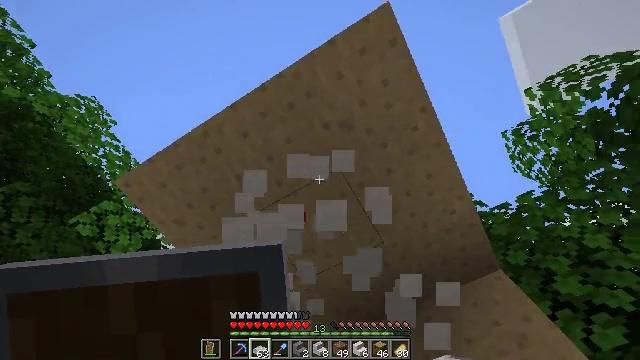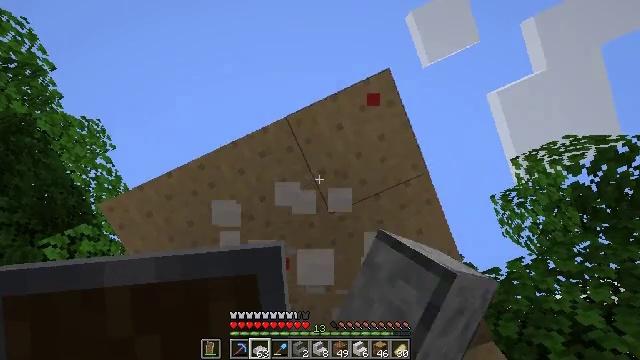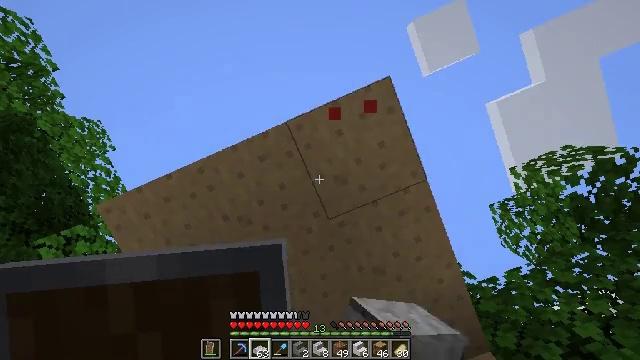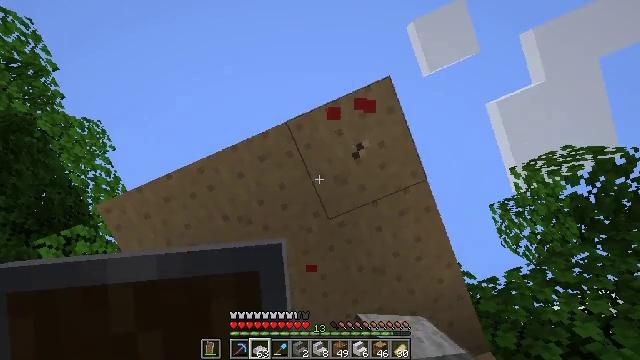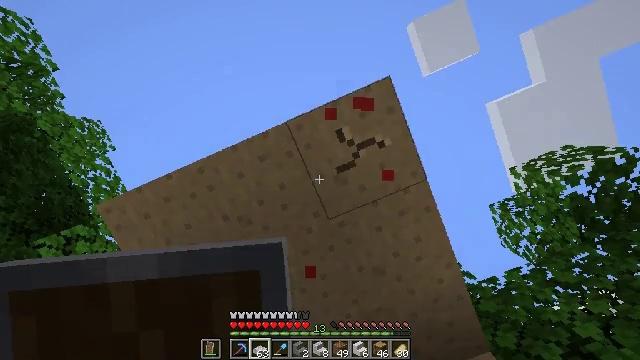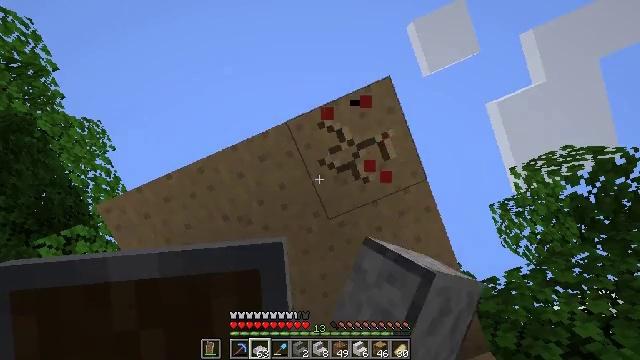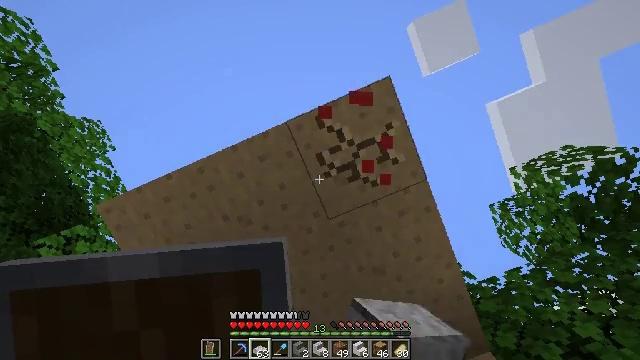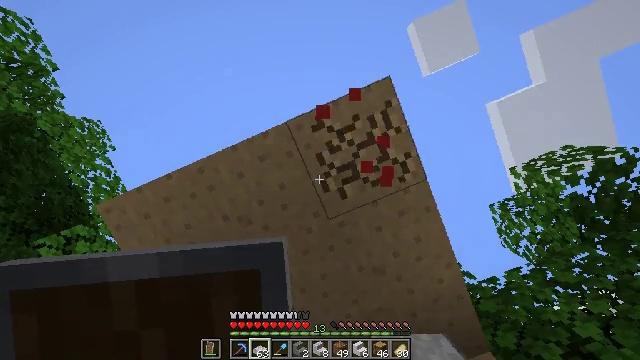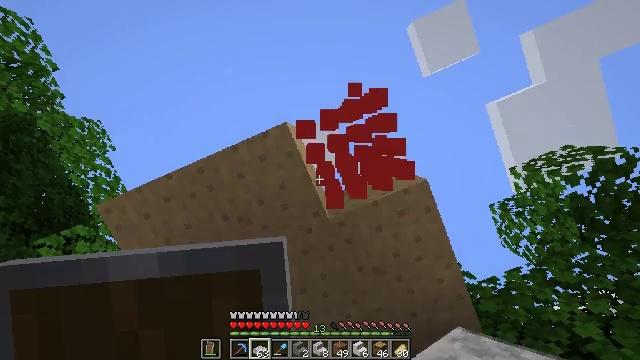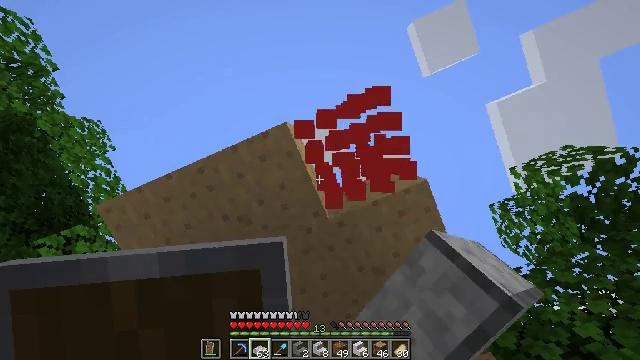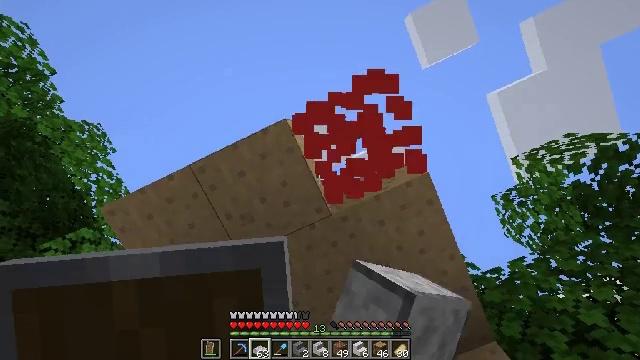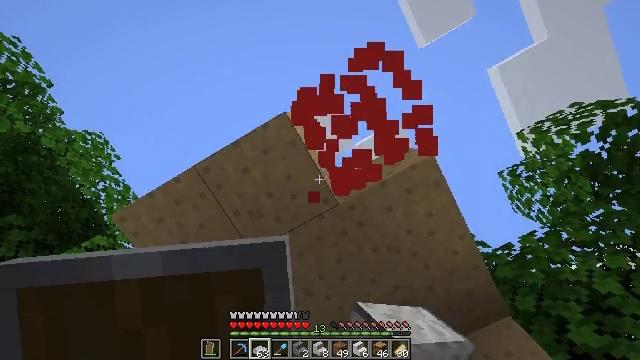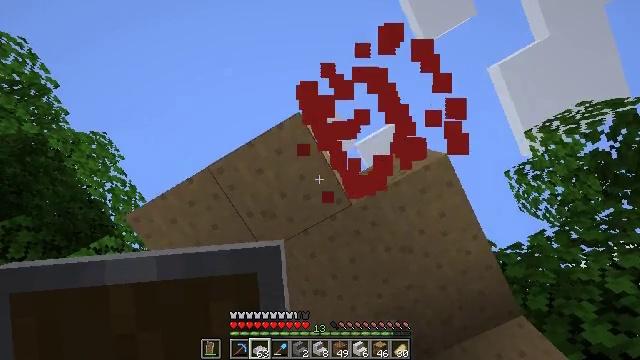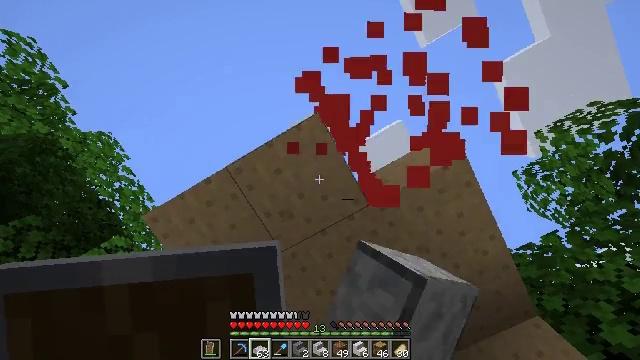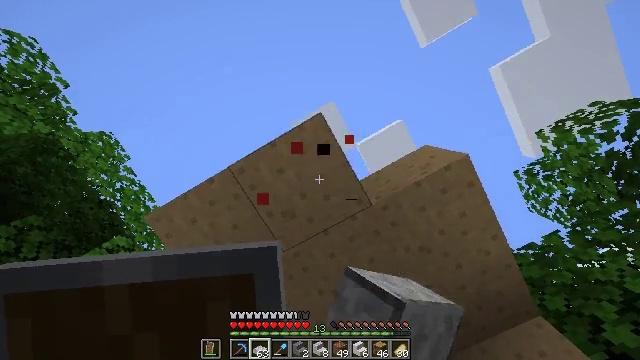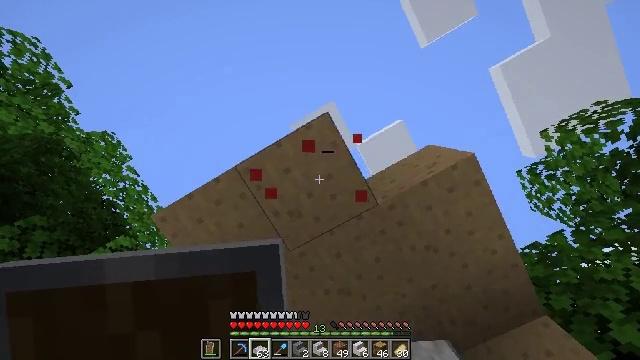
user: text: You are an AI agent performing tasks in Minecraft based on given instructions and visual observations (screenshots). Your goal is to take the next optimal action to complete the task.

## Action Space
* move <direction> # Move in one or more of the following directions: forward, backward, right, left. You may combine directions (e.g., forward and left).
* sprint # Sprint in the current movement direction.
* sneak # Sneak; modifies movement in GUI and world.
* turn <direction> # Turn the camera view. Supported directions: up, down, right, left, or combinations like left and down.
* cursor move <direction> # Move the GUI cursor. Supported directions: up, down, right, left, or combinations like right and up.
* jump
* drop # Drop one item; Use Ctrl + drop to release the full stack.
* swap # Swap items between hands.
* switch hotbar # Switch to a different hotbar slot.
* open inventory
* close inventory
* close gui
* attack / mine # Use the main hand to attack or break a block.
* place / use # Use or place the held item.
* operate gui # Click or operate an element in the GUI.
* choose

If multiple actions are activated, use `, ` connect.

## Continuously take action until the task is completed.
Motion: motion action
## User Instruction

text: Collect red mushroom blocks for building.
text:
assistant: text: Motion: turn right and up, attack / mine
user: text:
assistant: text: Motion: turn right and up, attack / mine
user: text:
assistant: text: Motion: attack / mine
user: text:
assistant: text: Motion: attack / mine
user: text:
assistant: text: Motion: attack / mine
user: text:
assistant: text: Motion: attack / mine
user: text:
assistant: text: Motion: attack / mine
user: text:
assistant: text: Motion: attack / mine
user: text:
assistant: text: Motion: attack / mine
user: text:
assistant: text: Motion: turn left, attack / mine
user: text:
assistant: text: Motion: move left, turn left and down, attack / mine
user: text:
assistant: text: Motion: move left, attack / mine
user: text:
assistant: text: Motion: attack / mine
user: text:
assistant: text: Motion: attack / mine
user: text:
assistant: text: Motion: attack / mine
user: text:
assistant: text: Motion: attack / mine
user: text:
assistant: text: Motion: attack / mine
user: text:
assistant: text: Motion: attack / mine
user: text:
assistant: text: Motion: attack / mine
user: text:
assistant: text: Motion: move forward and move left, turn left, attack / mine
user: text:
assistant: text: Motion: move forward and move left, turn left and down, attack / mine
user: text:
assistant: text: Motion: move forward and move left, turn left, attack / mine
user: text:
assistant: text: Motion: move forward, attack / mine
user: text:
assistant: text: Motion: attack / mine
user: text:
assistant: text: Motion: attack / mine
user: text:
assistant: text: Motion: attack / mine
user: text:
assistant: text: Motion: attack / mine
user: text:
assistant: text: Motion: attack / mine
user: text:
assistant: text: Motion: attack / mine
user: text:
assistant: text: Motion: attack / mine